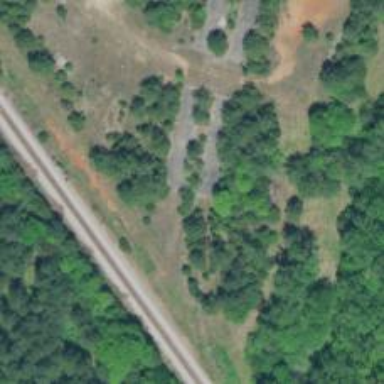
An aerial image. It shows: Disused railway spur service for lumber freight.